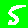
Digit: 5